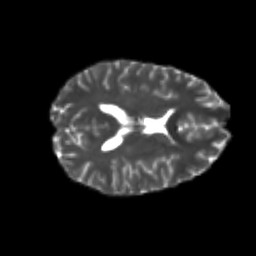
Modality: T2w
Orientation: axial
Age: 24
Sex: female
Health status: healthy
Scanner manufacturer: philips
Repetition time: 7.389 s
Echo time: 0.08599 s